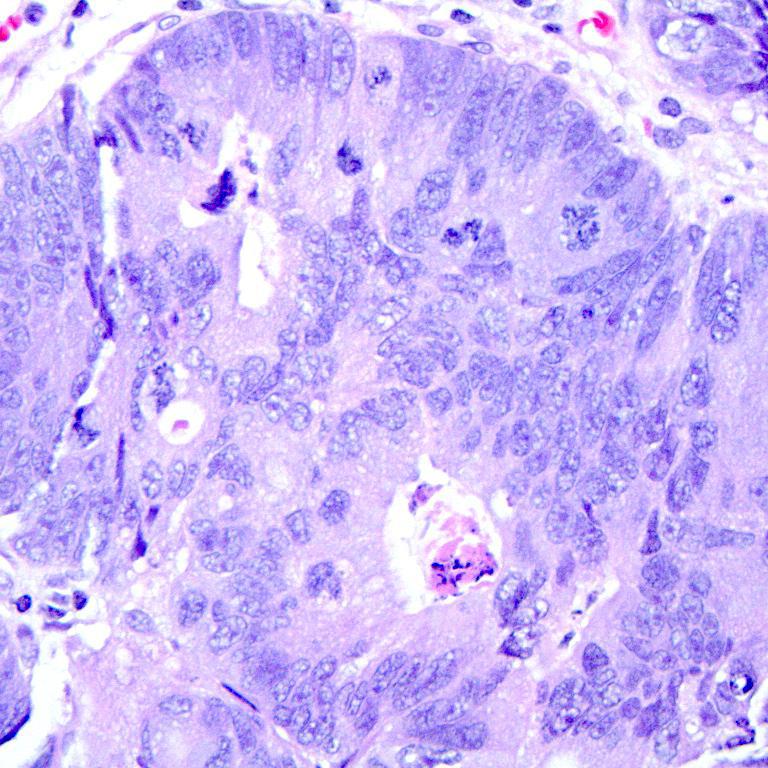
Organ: colon
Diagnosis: adenocarcinomas